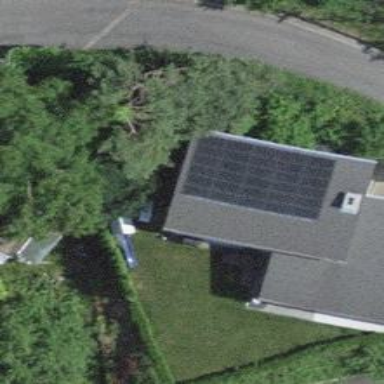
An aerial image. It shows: Solar power generator.